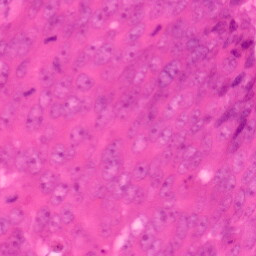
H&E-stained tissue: Colon